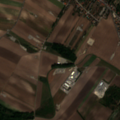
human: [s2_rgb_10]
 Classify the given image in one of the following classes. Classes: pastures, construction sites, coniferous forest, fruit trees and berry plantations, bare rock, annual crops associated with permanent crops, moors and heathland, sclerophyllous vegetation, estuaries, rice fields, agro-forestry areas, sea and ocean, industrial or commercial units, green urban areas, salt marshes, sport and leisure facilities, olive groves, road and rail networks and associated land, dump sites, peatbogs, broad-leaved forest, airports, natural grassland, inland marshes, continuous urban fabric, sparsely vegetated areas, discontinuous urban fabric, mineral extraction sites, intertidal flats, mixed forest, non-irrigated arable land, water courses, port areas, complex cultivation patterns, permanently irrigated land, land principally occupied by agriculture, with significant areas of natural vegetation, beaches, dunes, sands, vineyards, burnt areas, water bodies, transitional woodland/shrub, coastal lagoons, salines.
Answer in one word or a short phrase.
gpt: discontinuous urban fabric, non-irrigated arable land, land principally occupied by agriculture, with significant areas of natural vegetation